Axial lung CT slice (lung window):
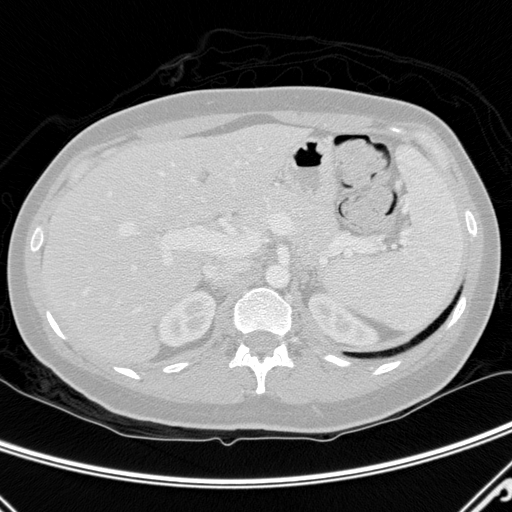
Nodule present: no